Question: I have a question which I guess it's some basic knowledge which I missing in WPF.
I set default width (generix.XML) to Textbox with some Minim width for the textbox
'''
<Style TargetType="{x:Type TextBox}">
<Setter Property="SnapsToDevicePixels" Value="True"/>
<Setter Property="OverridesDefaultStyle" Value="True"/>
<Setter Property="Foreground" Value="Black"/>
<Setter Property="KeyboardNavigation.TabNavigation" Value="None"/>
<Setter Property="FocusVisualStyle" Value="{x:Null}"/>
<Setter Property="MinWidth" Value="50"/>
</Style>
'''
I have two deferent controls which holds text box. Both Textboxes has same width..
I which to add some property to one of the controls which will declare the width of the textbox, and will override its width declaration, in a way that the textbox will 'find' to this property.
here is some drawing describes my requirement:

Update:
I just figure out that I didn't described one more importing thing.
I Have some DataTemplate which uses the textbox. As I wrote above, I have two controls which have the same DataType (MyData) I also created DateTemplate to display MyData. I would like that each control will display the textbox (from the datatemple) with different width.
update 2:
here is some more code
1- The dataTemplate to my data where is using textbox
'''
<DataTemplate DataType="{x:Type ml:MyData}">
<Border BorderBrush="Transparent" ClipToBounds="True" Style="{StaticResource errorBorder}">
<TextBox Text="{Binding MyText}"/>
</Border>
</DataTemplate>
'''
2- the way I used the datatemplate which uses the Textbox.
'''
<ContentPresenter Grid.Column="1" Margin="10,1,10,1" HorizontalAlignment="Left" Content="{Binding}" />
'''
This contentPresentor is been displayed in two diffrent controls. and as I wrote before, I would like that each control will display the textbox in diferent width
It's look like I miss some basic knloage (attached proerty? logic/visual tree?).
Thanks, Leon
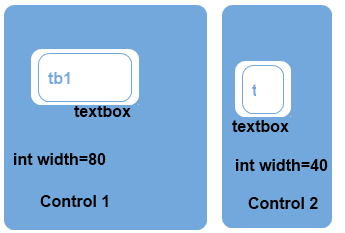
Answer: Good question, the main idea in DataTemplate is that you have specific graphical representation for some data. You can read more about it in <URL>.
If you want to customize your TextBox, and have it different properties inside different UserControls, you might want to use <URL>.
The thing is that if you want to control properties of specific control (in this case TextBox with some border) you should use ControlTemplate.
Your XAML should look something like:
'''
<ControlTemplate TargetType="{x:Type TextBox}">
<--! define the ControlTemplate here with some Width property-->
<ControlTemplate>
'''
and the Control which use it will have TextBox (as you defined it, with Border):
'''
<TextBox Grid.Column="1" Margin="10,1,10,1" HorizontalAlignment="Left" Content="{Binding}" Width="50"/>
'''